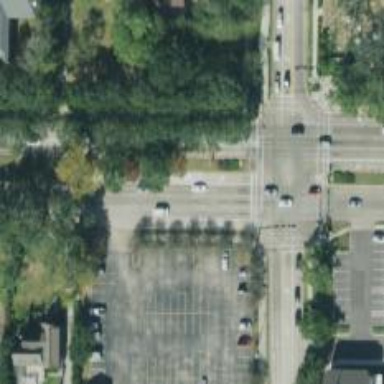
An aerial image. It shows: Crossing on the road.